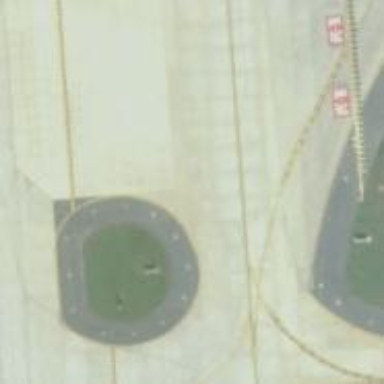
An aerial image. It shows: View of taxiway at the airport.